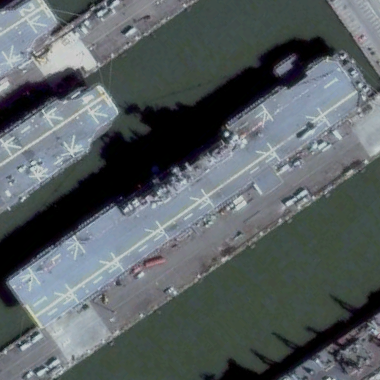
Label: assault